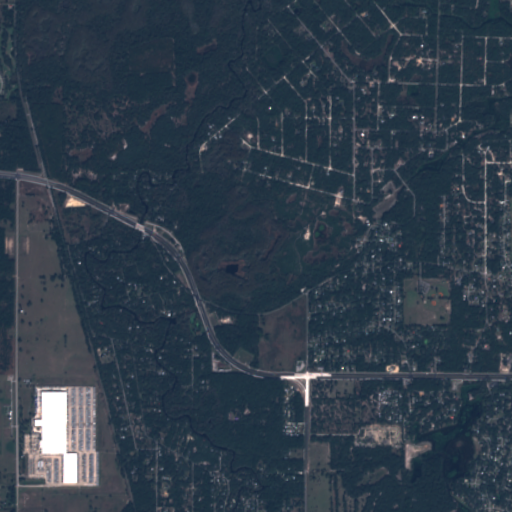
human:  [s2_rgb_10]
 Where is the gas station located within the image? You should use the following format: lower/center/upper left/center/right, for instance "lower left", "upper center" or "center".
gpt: The gas station is located in the lower center of the image.
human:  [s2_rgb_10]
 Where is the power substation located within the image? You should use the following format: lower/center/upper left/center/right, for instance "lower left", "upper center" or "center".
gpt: The power substation is located in the lower left of the image.
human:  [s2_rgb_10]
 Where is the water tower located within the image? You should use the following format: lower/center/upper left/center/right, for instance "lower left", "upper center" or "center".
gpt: The water tower is located in the center left of the image.
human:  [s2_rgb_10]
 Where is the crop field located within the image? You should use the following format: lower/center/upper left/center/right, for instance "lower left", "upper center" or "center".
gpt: There is no crop field in the image.